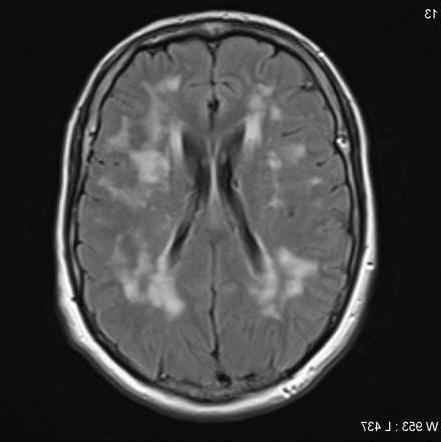
Label: notumor